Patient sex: M
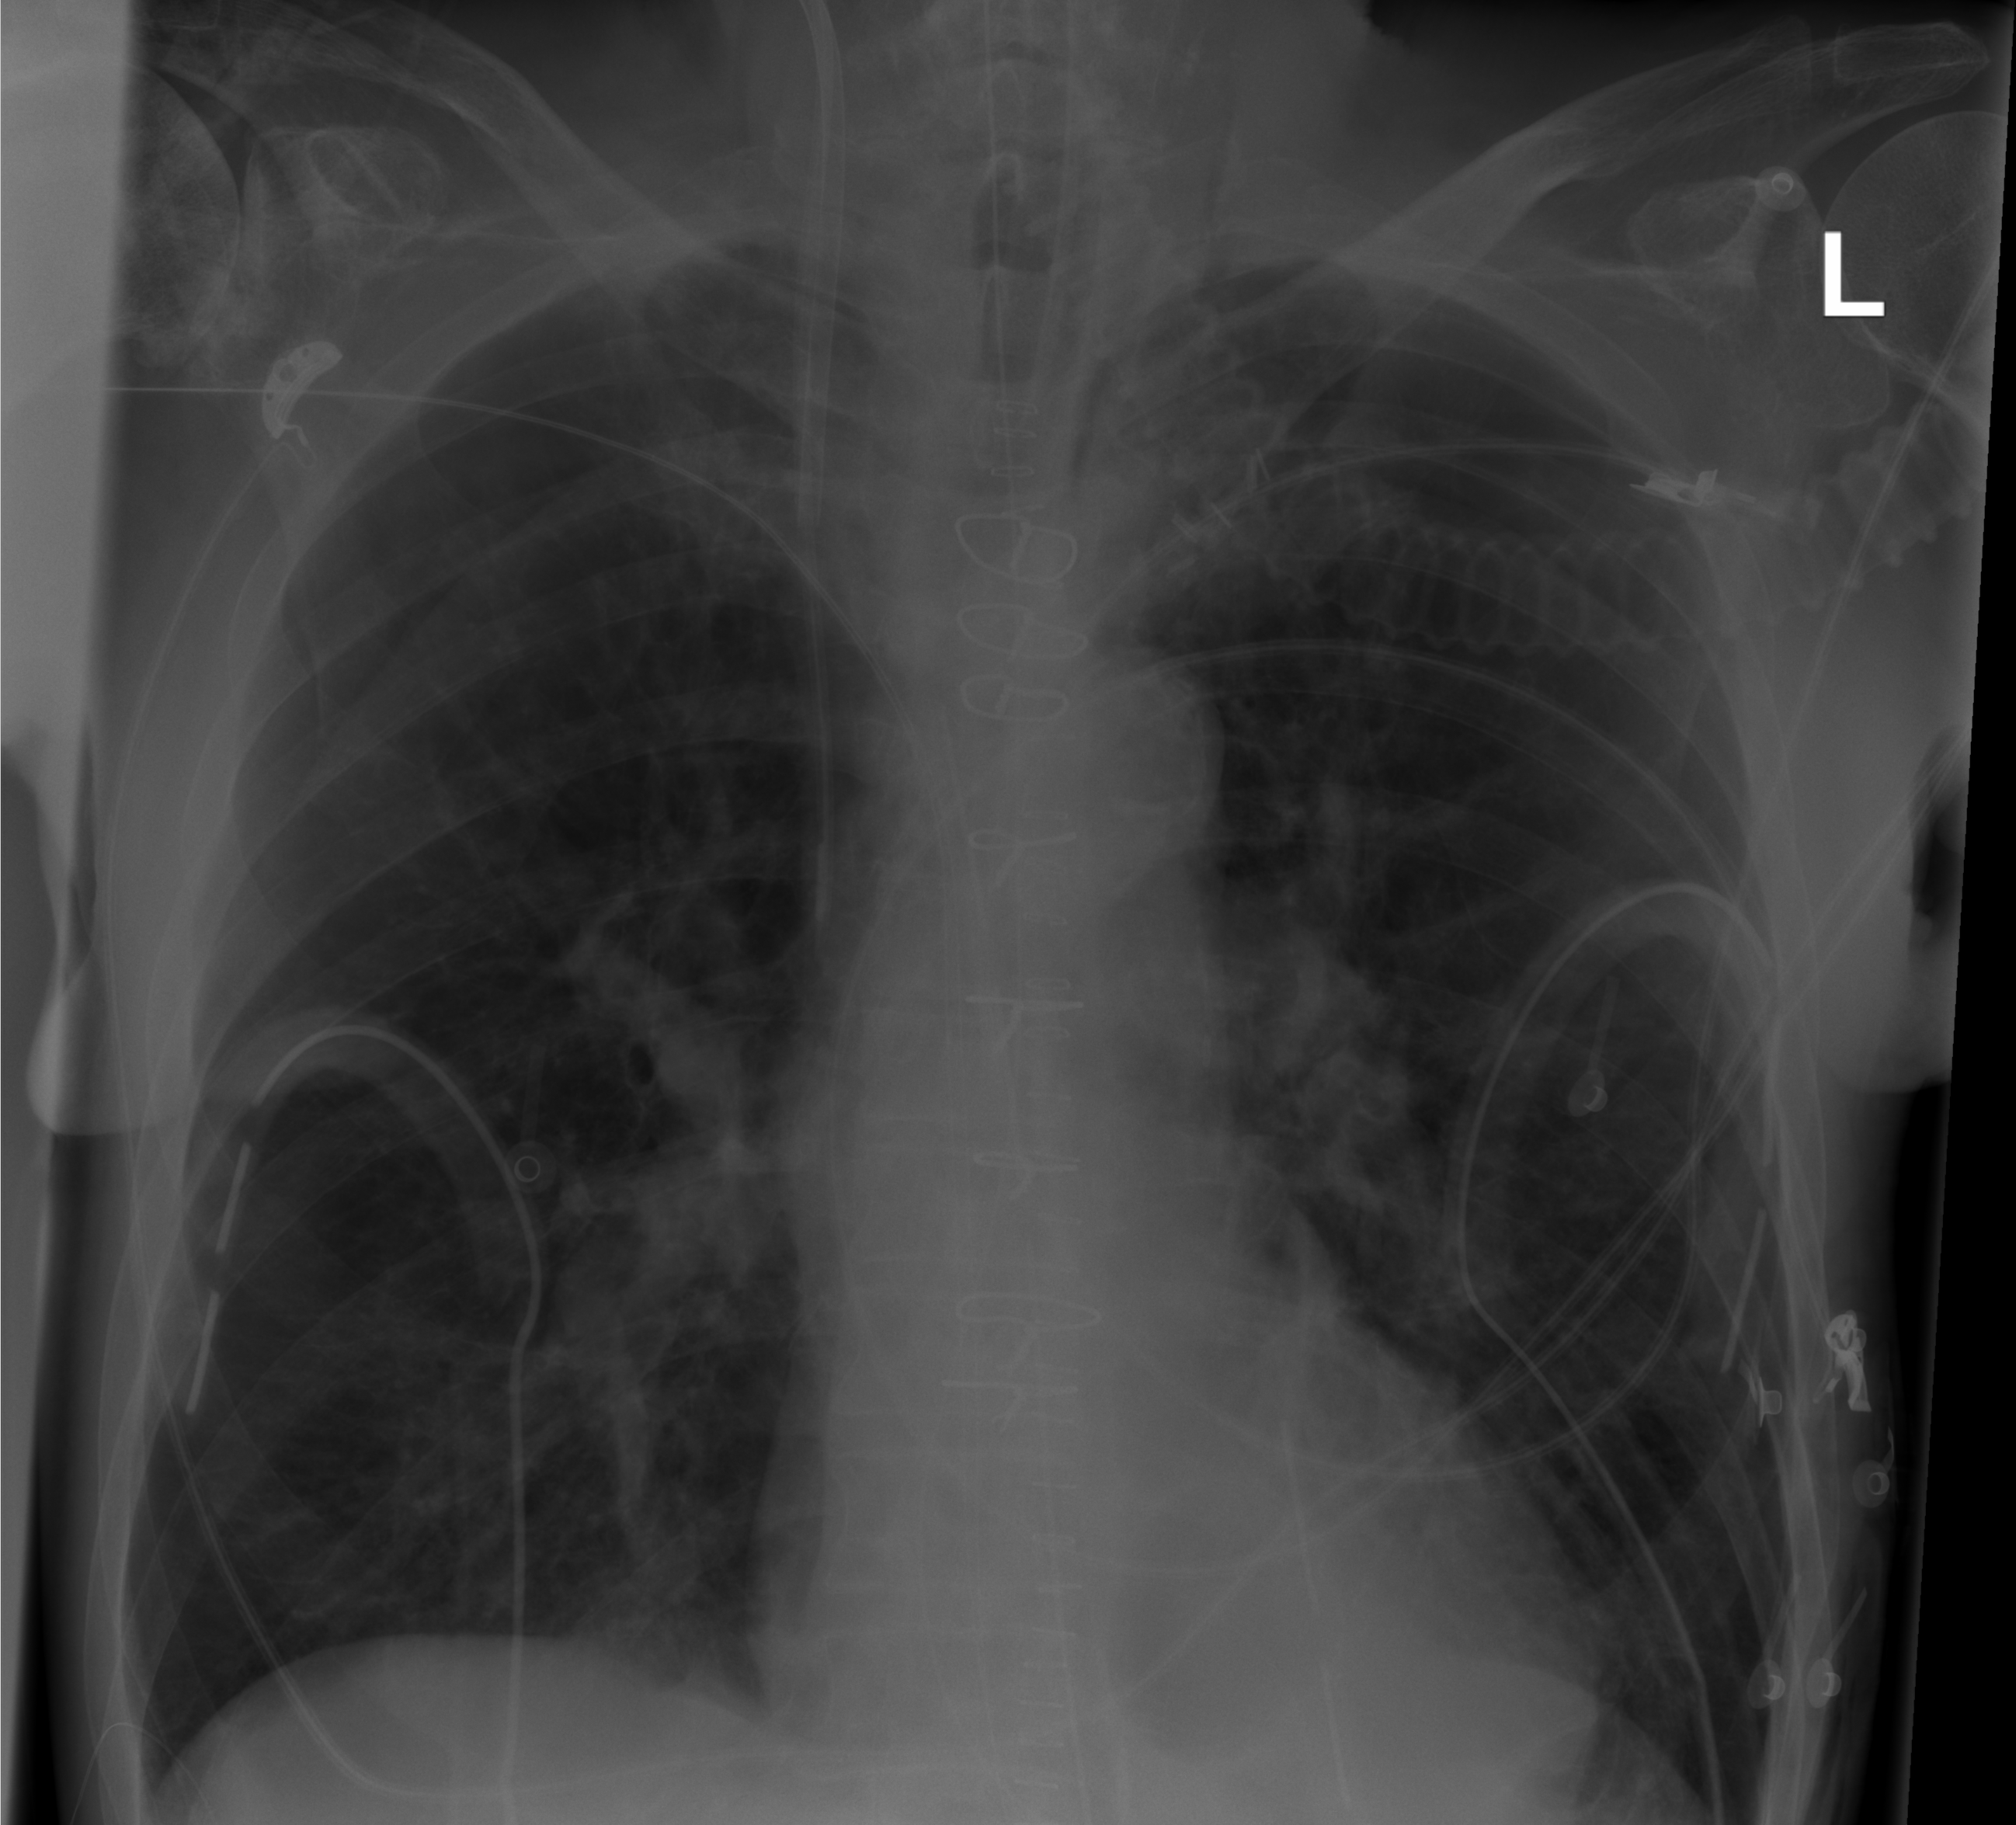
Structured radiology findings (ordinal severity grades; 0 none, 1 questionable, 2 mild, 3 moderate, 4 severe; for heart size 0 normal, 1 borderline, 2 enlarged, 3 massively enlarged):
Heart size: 0
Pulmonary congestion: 0
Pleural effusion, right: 0
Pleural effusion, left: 0
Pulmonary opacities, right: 0
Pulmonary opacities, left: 0
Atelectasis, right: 1
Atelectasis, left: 1